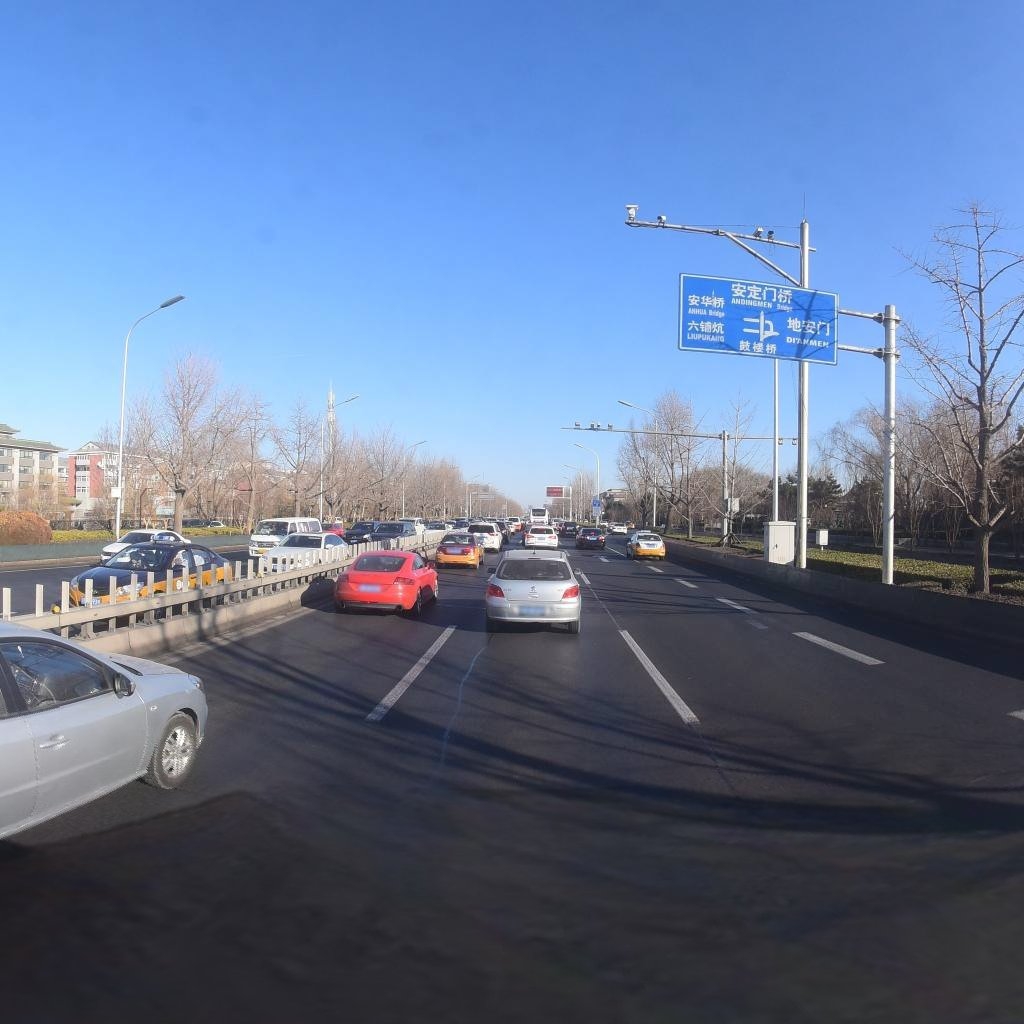
Region: Xicheng
Road damage annotations: longitudinal patch, longitudinal patch, longitudinal patch